Question: In recent versions of Visual Studio, you can categorize unit tests by tagging the tests with attributes. It shouldn't matter whether you're using MSTest or NUnit, but this example is based on NUnit.
'''
[Test]
[Category("category 1")]
public void Null_IsNull()
{
Assert.IsNull(null);
}
'''
Now suppose that I have around 50 tests in 'category 1', spread across a number of files.
Is there an idiot proof way (*) to rename my category to something more descriptive ?
(*): not a simple search and replace

It works, but I don't feel comfortable doing this.
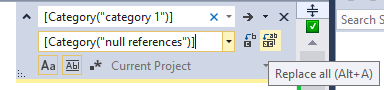
Answer: I think the conclusion is that Visual Studio as of yet doesn't have an out-of-the-box-and-idiot-proof way to do what you are aiming to do. Everything to do it is there, but there is no ui or commandline or intermediate window to do it. Other tools like Resharper, DevExpress CodeRush offer an extensibility model that's easier to use than Visual Studio itself. Roslyn, the new compiler framework from Microsoft and teh editor that is based upon it, will offer features close to what you want in the future.
From these options, I suppose that Resharper's <URL>, which is pretty cool (so it would be rather easy to create a "Rename All" refactoring or quick-action int he correct context.

Other than that you could use <URL> and write a Macro to do what you're after. The editor and all files in the solution are reachable through the Visual Studio Object Model.
And you could look into <URL> of Visual Studio.